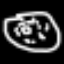
Label: donut